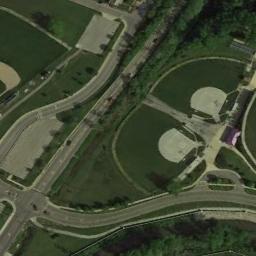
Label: baseball_diamond